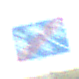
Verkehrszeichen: EndeVerkehrsberuhigterBereich
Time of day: SunriseSunset
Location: Outdoor (Nature)
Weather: PartlyCloudy
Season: NotSpecified
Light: Natural